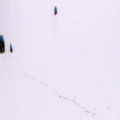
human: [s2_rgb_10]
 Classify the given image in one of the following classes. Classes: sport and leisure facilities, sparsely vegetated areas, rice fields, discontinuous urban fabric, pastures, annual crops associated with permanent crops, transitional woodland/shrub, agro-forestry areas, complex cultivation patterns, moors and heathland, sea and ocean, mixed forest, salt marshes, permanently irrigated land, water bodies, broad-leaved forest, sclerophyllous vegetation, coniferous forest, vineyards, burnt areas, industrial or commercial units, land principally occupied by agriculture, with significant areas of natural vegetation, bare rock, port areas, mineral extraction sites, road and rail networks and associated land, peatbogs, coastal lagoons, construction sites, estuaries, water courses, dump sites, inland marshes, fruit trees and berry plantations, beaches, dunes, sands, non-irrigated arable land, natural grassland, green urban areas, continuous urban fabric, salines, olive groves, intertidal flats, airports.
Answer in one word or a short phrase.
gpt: coniferous forest, water bodies